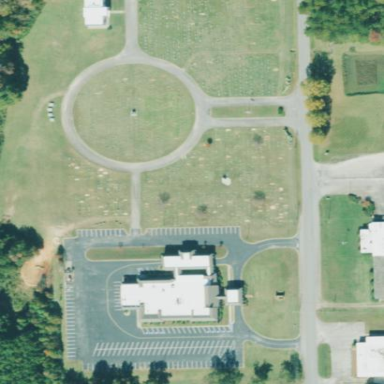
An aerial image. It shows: Cemetery.